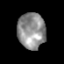
Tissue: prostate
Cell type: T cells
Senescence score: 0.3506
Nuclear area (px): 979
Mean DAPI intensity: 143.963